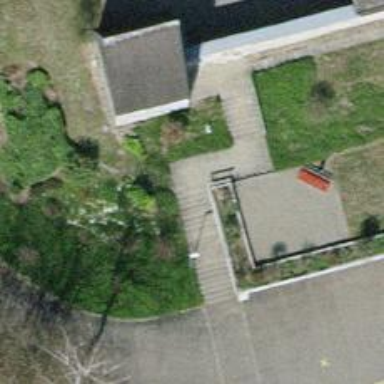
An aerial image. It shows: Set of steps on the road.